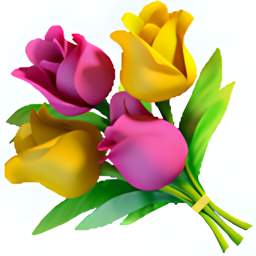
Name: bouquet
Emoji: 💐
Group: Animals & Nature
Sub-group: plant-flower